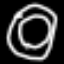
Label: donut